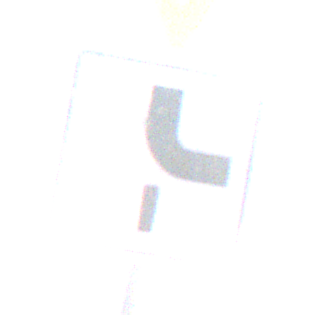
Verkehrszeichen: VerlaufVorfahrtsstrasse10
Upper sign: VorfahrtGewaehren
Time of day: MorningAfternoon
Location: Outdoor (Nature)
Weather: Clear
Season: NotSpecified
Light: Natural